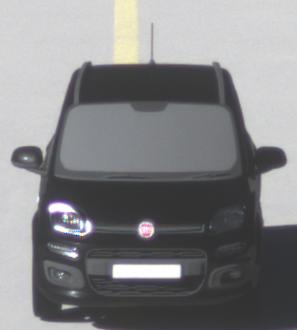
Make: Fiat
Model: Panda 1.2 8V
Detailed model: Panda (312)
Model produced from: 2013/02
Model produced until: 2013/12
Doors: 5
Color: black
Road condition: dry road
Daytime: morning or afternoon
Contrast: high contrast